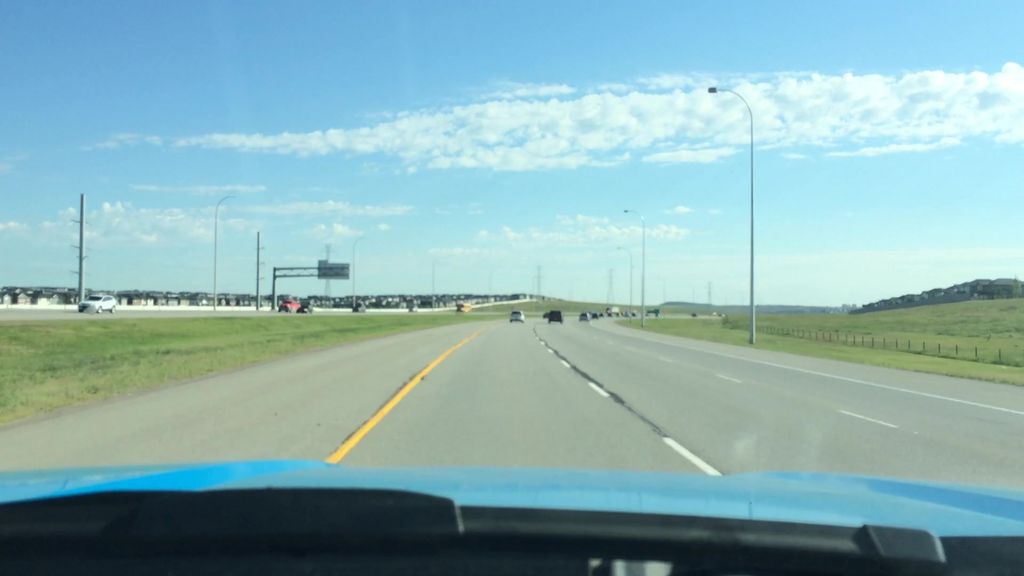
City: calgary